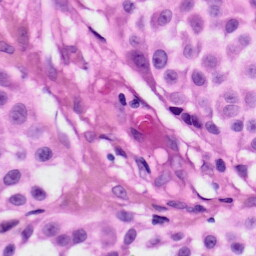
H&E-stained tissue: Skin